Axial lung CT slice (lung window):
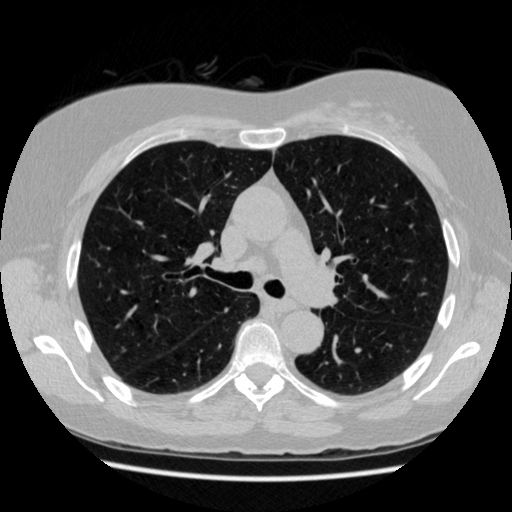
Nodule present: no